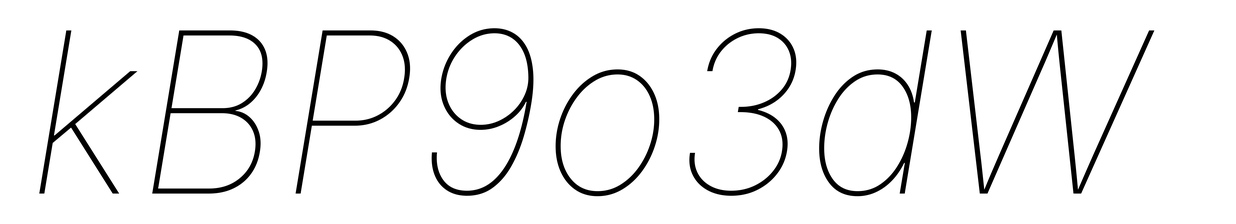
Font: Inter-Italic_Thin_Italic